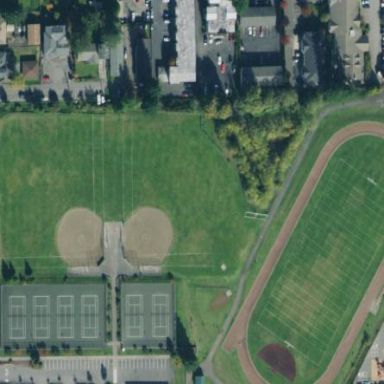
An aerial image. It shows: Baseball pitch for leisure and sports activities.